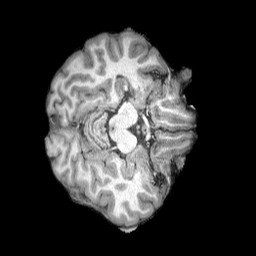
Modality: T1w
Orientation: axial
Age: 25
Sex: male